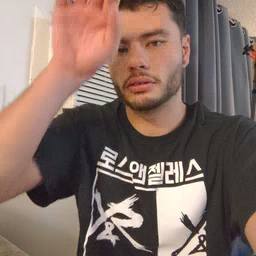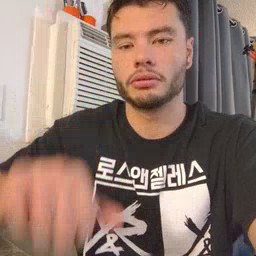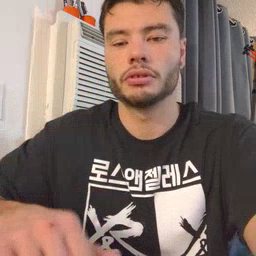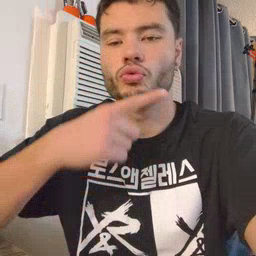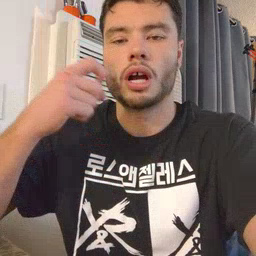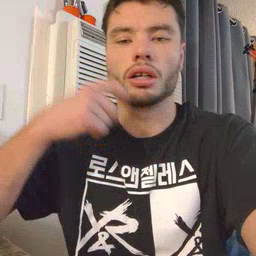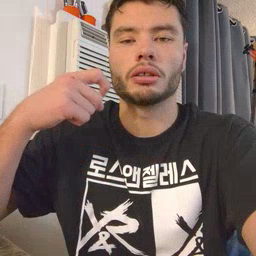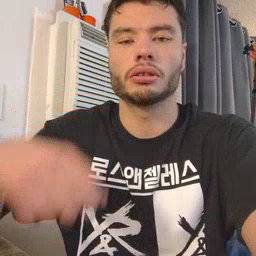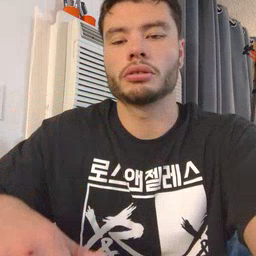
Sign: dryer